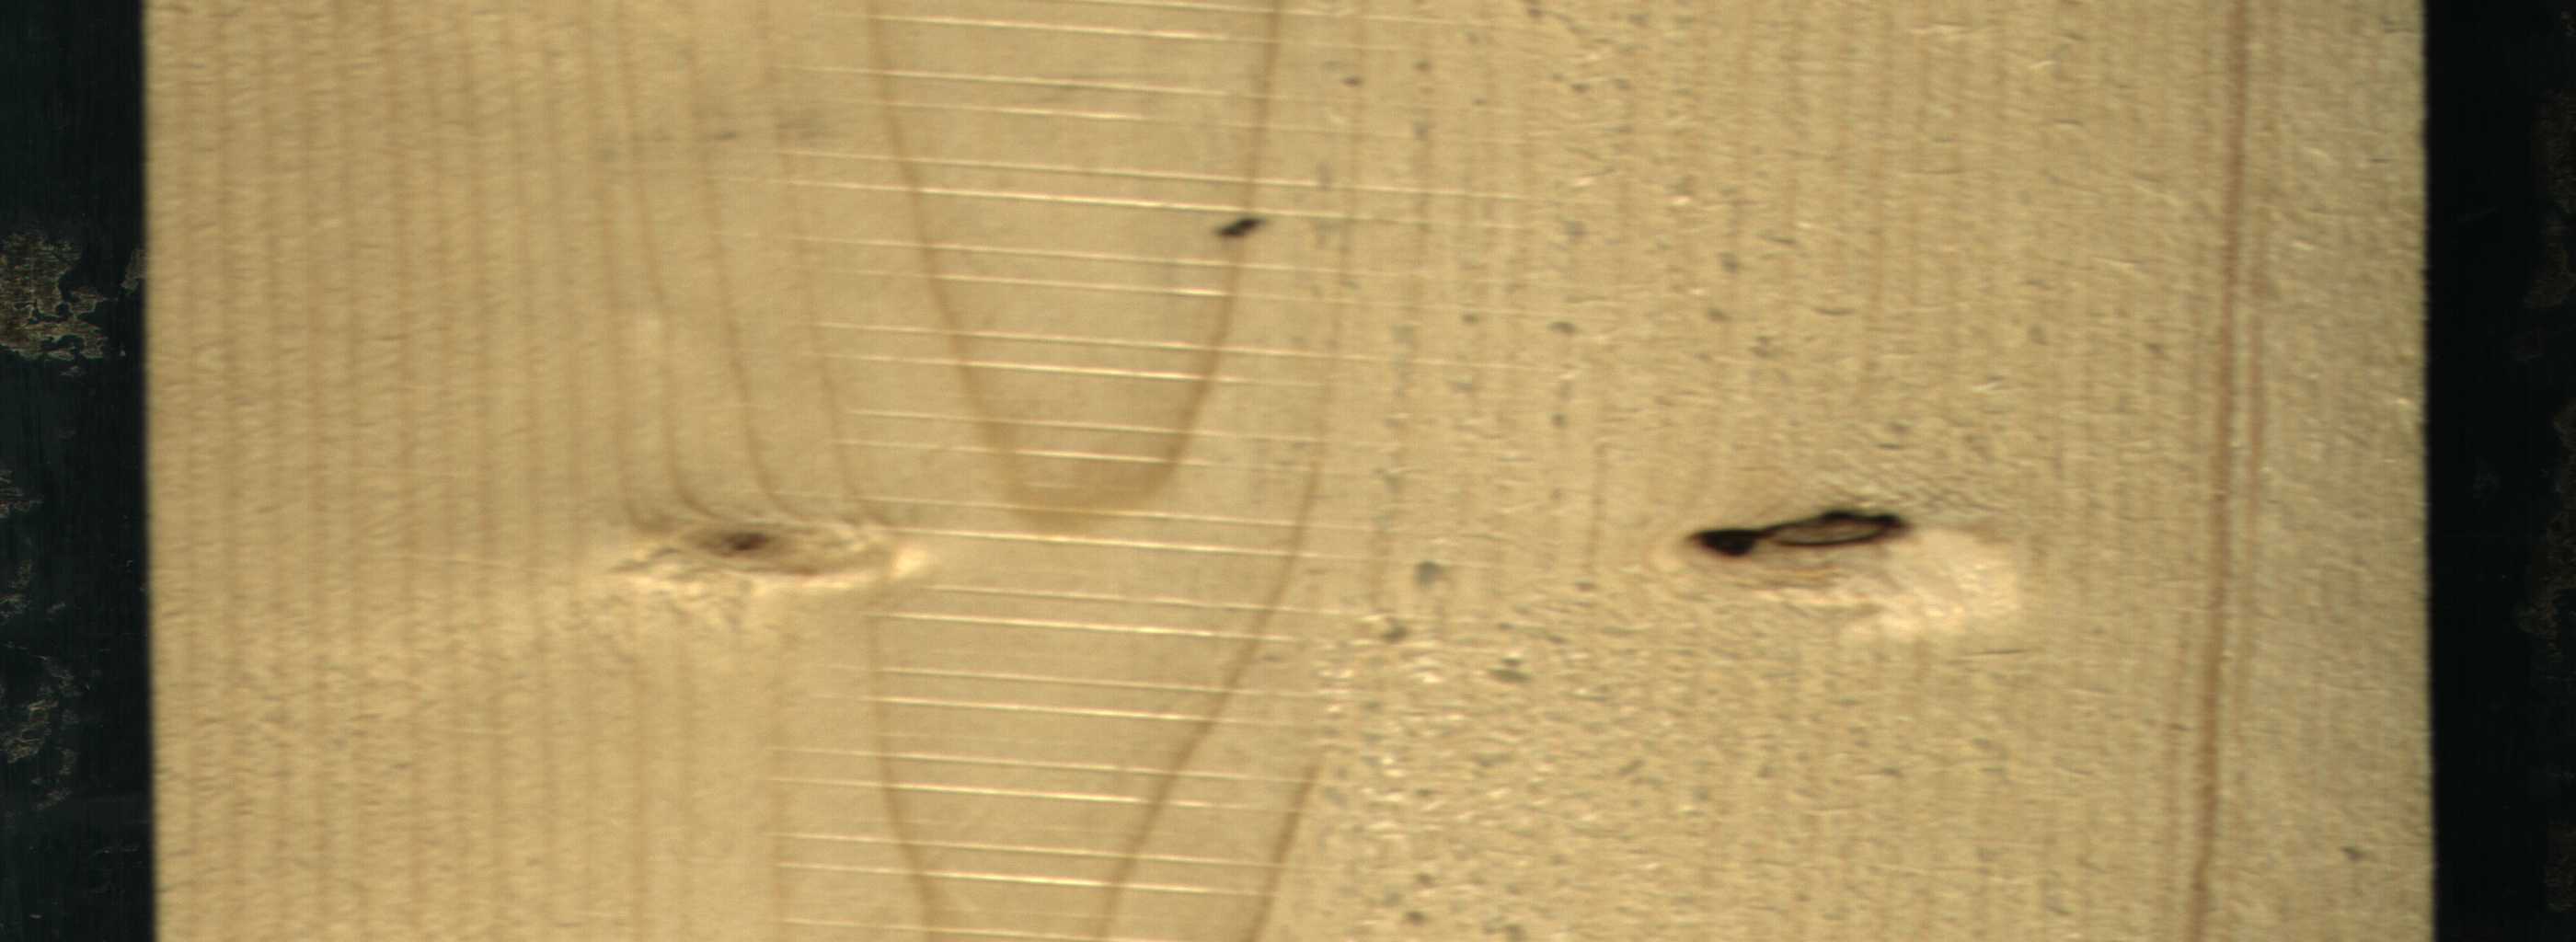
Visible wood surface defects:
Dead_Knot
Live_Knot